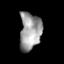
Tissue: prostate
Cell type: Myeloid cells
Senescence score: 0.6981
Nuclear area (px): 785
Mean DAPI intensity: 157.688